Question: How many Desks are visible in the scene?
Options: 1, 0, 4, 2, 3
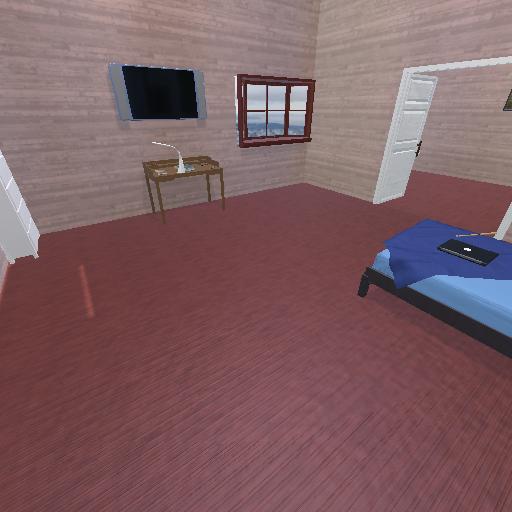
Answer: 1